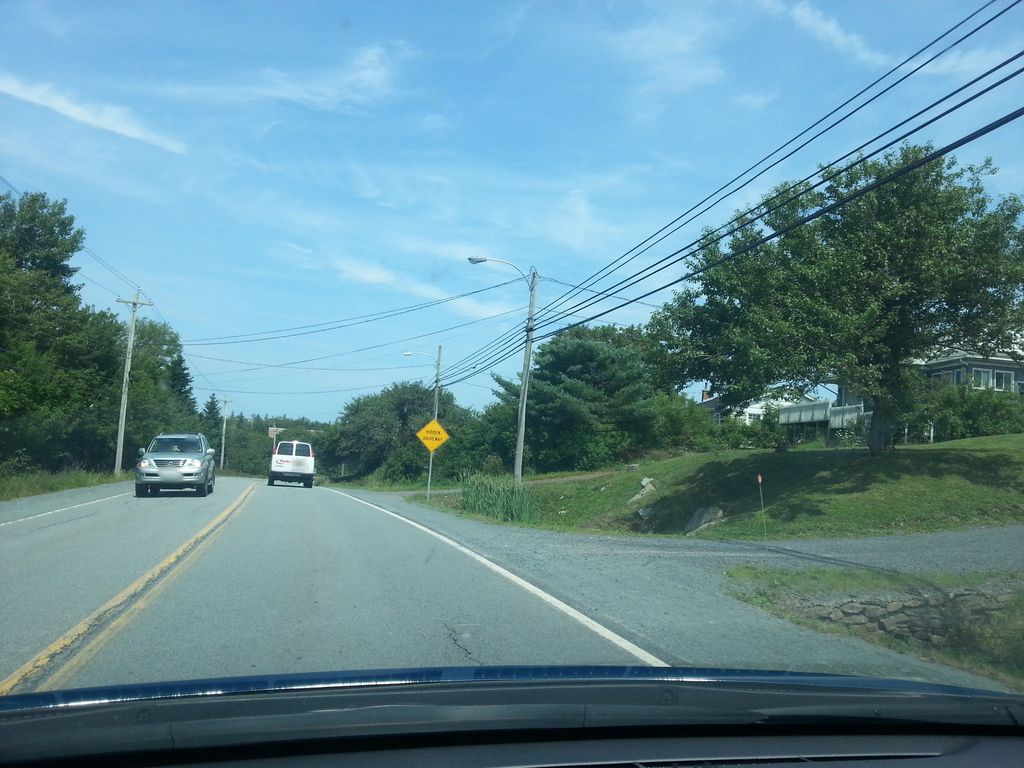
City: halifax